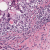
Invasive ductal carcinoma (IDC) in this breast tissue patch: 0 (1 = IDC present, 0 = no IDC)